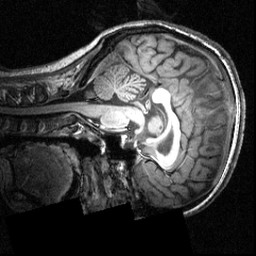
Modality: T1w
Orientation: sagittal
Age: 20
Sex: female
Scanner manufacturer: siemens
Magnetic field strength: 3.951 T
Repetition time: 1.5 s
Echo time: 0.00335 s